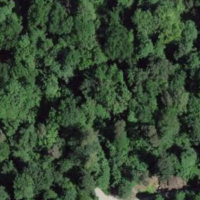
EUNIS habitat code: 41
Species observed at this site:
Prunus padus
Acer campestre